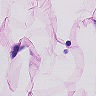
Metastatic tissue present: no